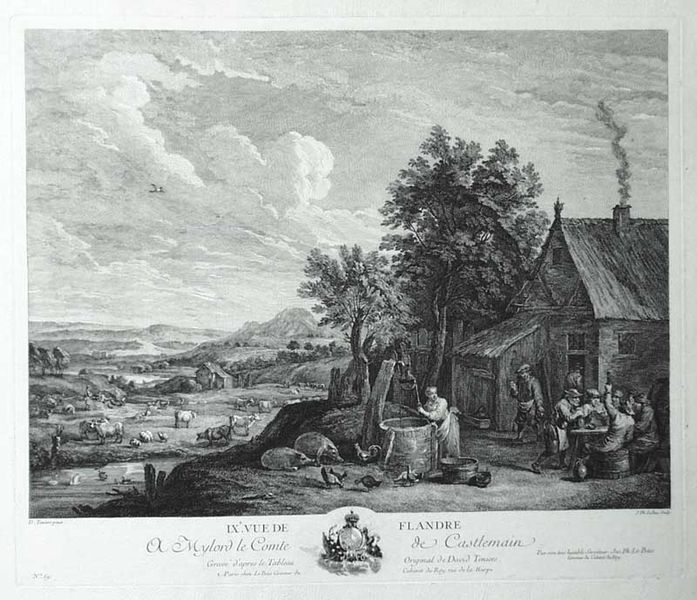
Titel: IXe vue de Flandre
Künstler: Jacques-Philippe Lebas
Standort: Karlsruhe
Institution: Staatliche Kunsthalle Karlsruhe
Schlagwörter: baum, berg, blau, blätter, himmel, mann, vogel, wolken, bäume, fluss, frauen, landschaft, menschen, see, teich, äste, abend, frau, grau, holz, männer, schwarz, tisch, weiss, zeichnung, ausblick, dach, haus, tiere, gelage, saufen, trinken, arm, holland, niederlande, bach, ebene, erde, felder, ferne, kühe, vieh, weide, weite, gewässer, hütte, rauch, boden, land, familie, arbeit, bauern, brunnen, genre, kamin, schornstein, magd, schrift, ruhe, spieler, acker, arbeiten, berge, dorf, grafik, graphik, herde, kuh, monochrom, schweine, bauernhof, hof, französisch, essen, inschrift, tiefe, freude, lachen, rinder, schwein, strohdach, weiden, druck, druckgraphik, schwarz weiss, druckgrafik, schraffur, radierung, stich, gaststätte, text, genreszene, mahlzeit, wappen, leben, lanschaft, fressen, bauernhaus, landwirtschaft, kate, hahn, trinker, bottich, huhn, niederland, kupferstich, schafe, drinken, brunne, frauz, spaß, gasthaus, gasthof, wirtshaus, gesellig, zecher, bäuerlich, hühner, kain, kuhherde, wasser holen, flandern, einfachheit, feierabend, männe, picken, lansdschaft, trinkgelage, pumpe, zusammenkunft, france, monchrom, zechen, flss, schafte, flandre, falndern, witrshaus, swolken, castlemain, de castlemain, brunnenbauerhaus, frau am brunnen, flanern, spielrunde, landre, mylord le comte, vue de flandere, menscheno, sodbrunnen, baum rauch kamin